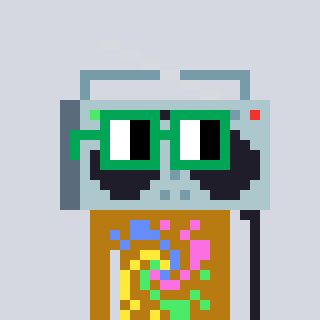
a pixel art character with square green glasses, a boombox-shaped head and a gold-colored body on a cool background